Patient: sex F, age 66
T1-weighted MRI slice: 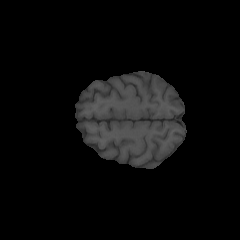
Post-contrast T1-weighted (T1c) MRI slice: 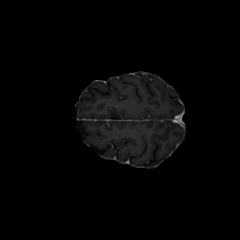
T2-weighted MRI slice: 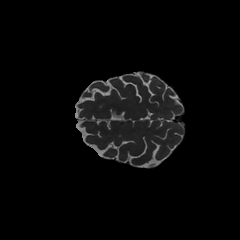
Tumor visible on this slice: no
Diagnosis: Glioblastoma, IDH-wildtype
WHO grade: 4